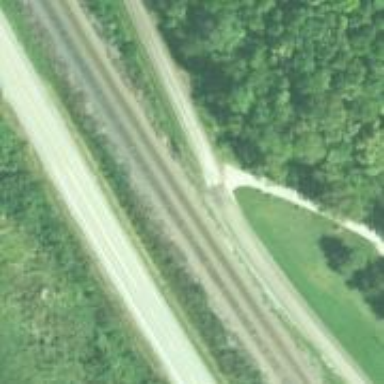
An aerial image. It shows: Railway siding for service.